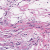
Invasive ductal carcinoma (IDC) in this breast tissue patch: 0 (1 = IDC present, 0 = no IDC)